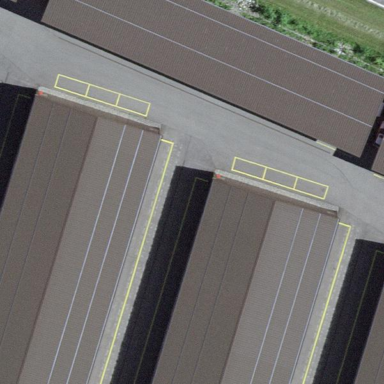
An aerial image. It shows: Storage rental shop located in building.